Question: Hi so I am trying create a simple calculator using enum in my code to access the operators that the user will theoretically input. The problem and the setup is in the image below. However I cannot understand why this code will not work. Can anyone lead me in the right direction? I don't need the actual solution but just a push towards it.

This is the code I have so far.
'''
enum MathOperator
{
Add,
Subtract,
Multiply,
Divide,
};
public double Test5(double num1, double num2, MathOperator op)
{
double num3;
switch (op)
{
case MathOperator.Add:
num3 = num1 + num2;
return num3;
case MathOperator.Subtract:
num3 = num1 - num2;
return num3;
case MathOperator.Multiply:
num3 = num1 * num2;
return num3;
case MathOperator.Divide:
num3 = num1 / num2;
return num3;
};
'''
I have tried putting the enum within the body of the code, leaving out public before the enum, using switch (MathOperator) and more but I cannot seem to get it to even remotely work.
There are 3 errors:
> CS0535 - 'Submission' does not implement interface member Tests.Test5
(double, double, MatheOperator)CS0161 - Submission.Test5(double,double, Submission.MathOperator): not
all code paths return a valueCS0051 - inconsisten accessibility: parameter type
'Submission.MathOperator is less accessible than method
Submission.Test5(double,double, Submission.MathOperator).
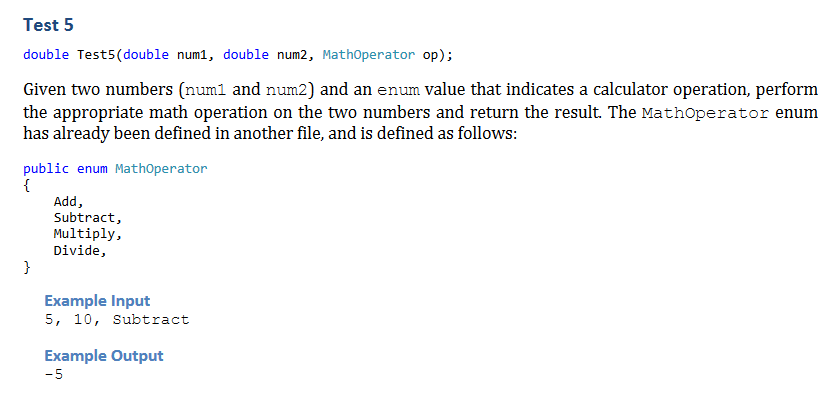
Answer: I am not sure what you are asking but your console application should look like this
'''
class Program
{
//add public for the error: inconsist accessibility bla bla..
public enum MathOperator { Add, Subtract, Multiply, Divide, };
static void Main(string[] args)
{
Console.WriteLine(Test5(10, 10, MathOperator.Add));
}
public static double Test5(double num1, double num2, MathOperator op)
{
double num3;
switch (op)
{
case MathOperator.Add:
num3 = num1 + num2;
return num3;
case MathOperator.Subtract:
num3 = num1 - num2;
return num3;
case MathOperator.Multiply:
num3 = num1 * num2;
return num3;
case MathOperator.Divide:
num3 = num1 / num2;
return num3;
//add default switch case for error: not all code paths return a value bla bla..
default:
return 0;
};
}
}
'''